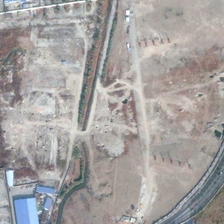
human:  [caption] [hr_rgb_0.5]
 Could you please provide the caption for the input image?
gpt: the bare land was built with blue roofs .

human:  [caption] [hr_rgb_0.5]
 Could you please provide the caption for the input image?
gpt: the bare land was built with blue roofs .

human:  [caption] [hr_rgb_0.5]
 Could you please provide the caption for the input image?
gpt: there was a wide road around the bare land .

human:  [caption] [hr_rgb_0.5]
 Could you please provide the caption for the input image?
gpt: there was a wide road around the bare land .

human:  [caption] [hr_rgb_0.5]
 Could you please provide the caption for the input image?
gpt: there was a wide road around the bare land .